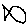
Label: fish